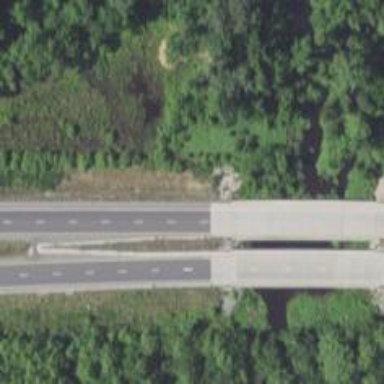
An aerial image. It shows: Trunk highway with bridge.